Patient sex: M
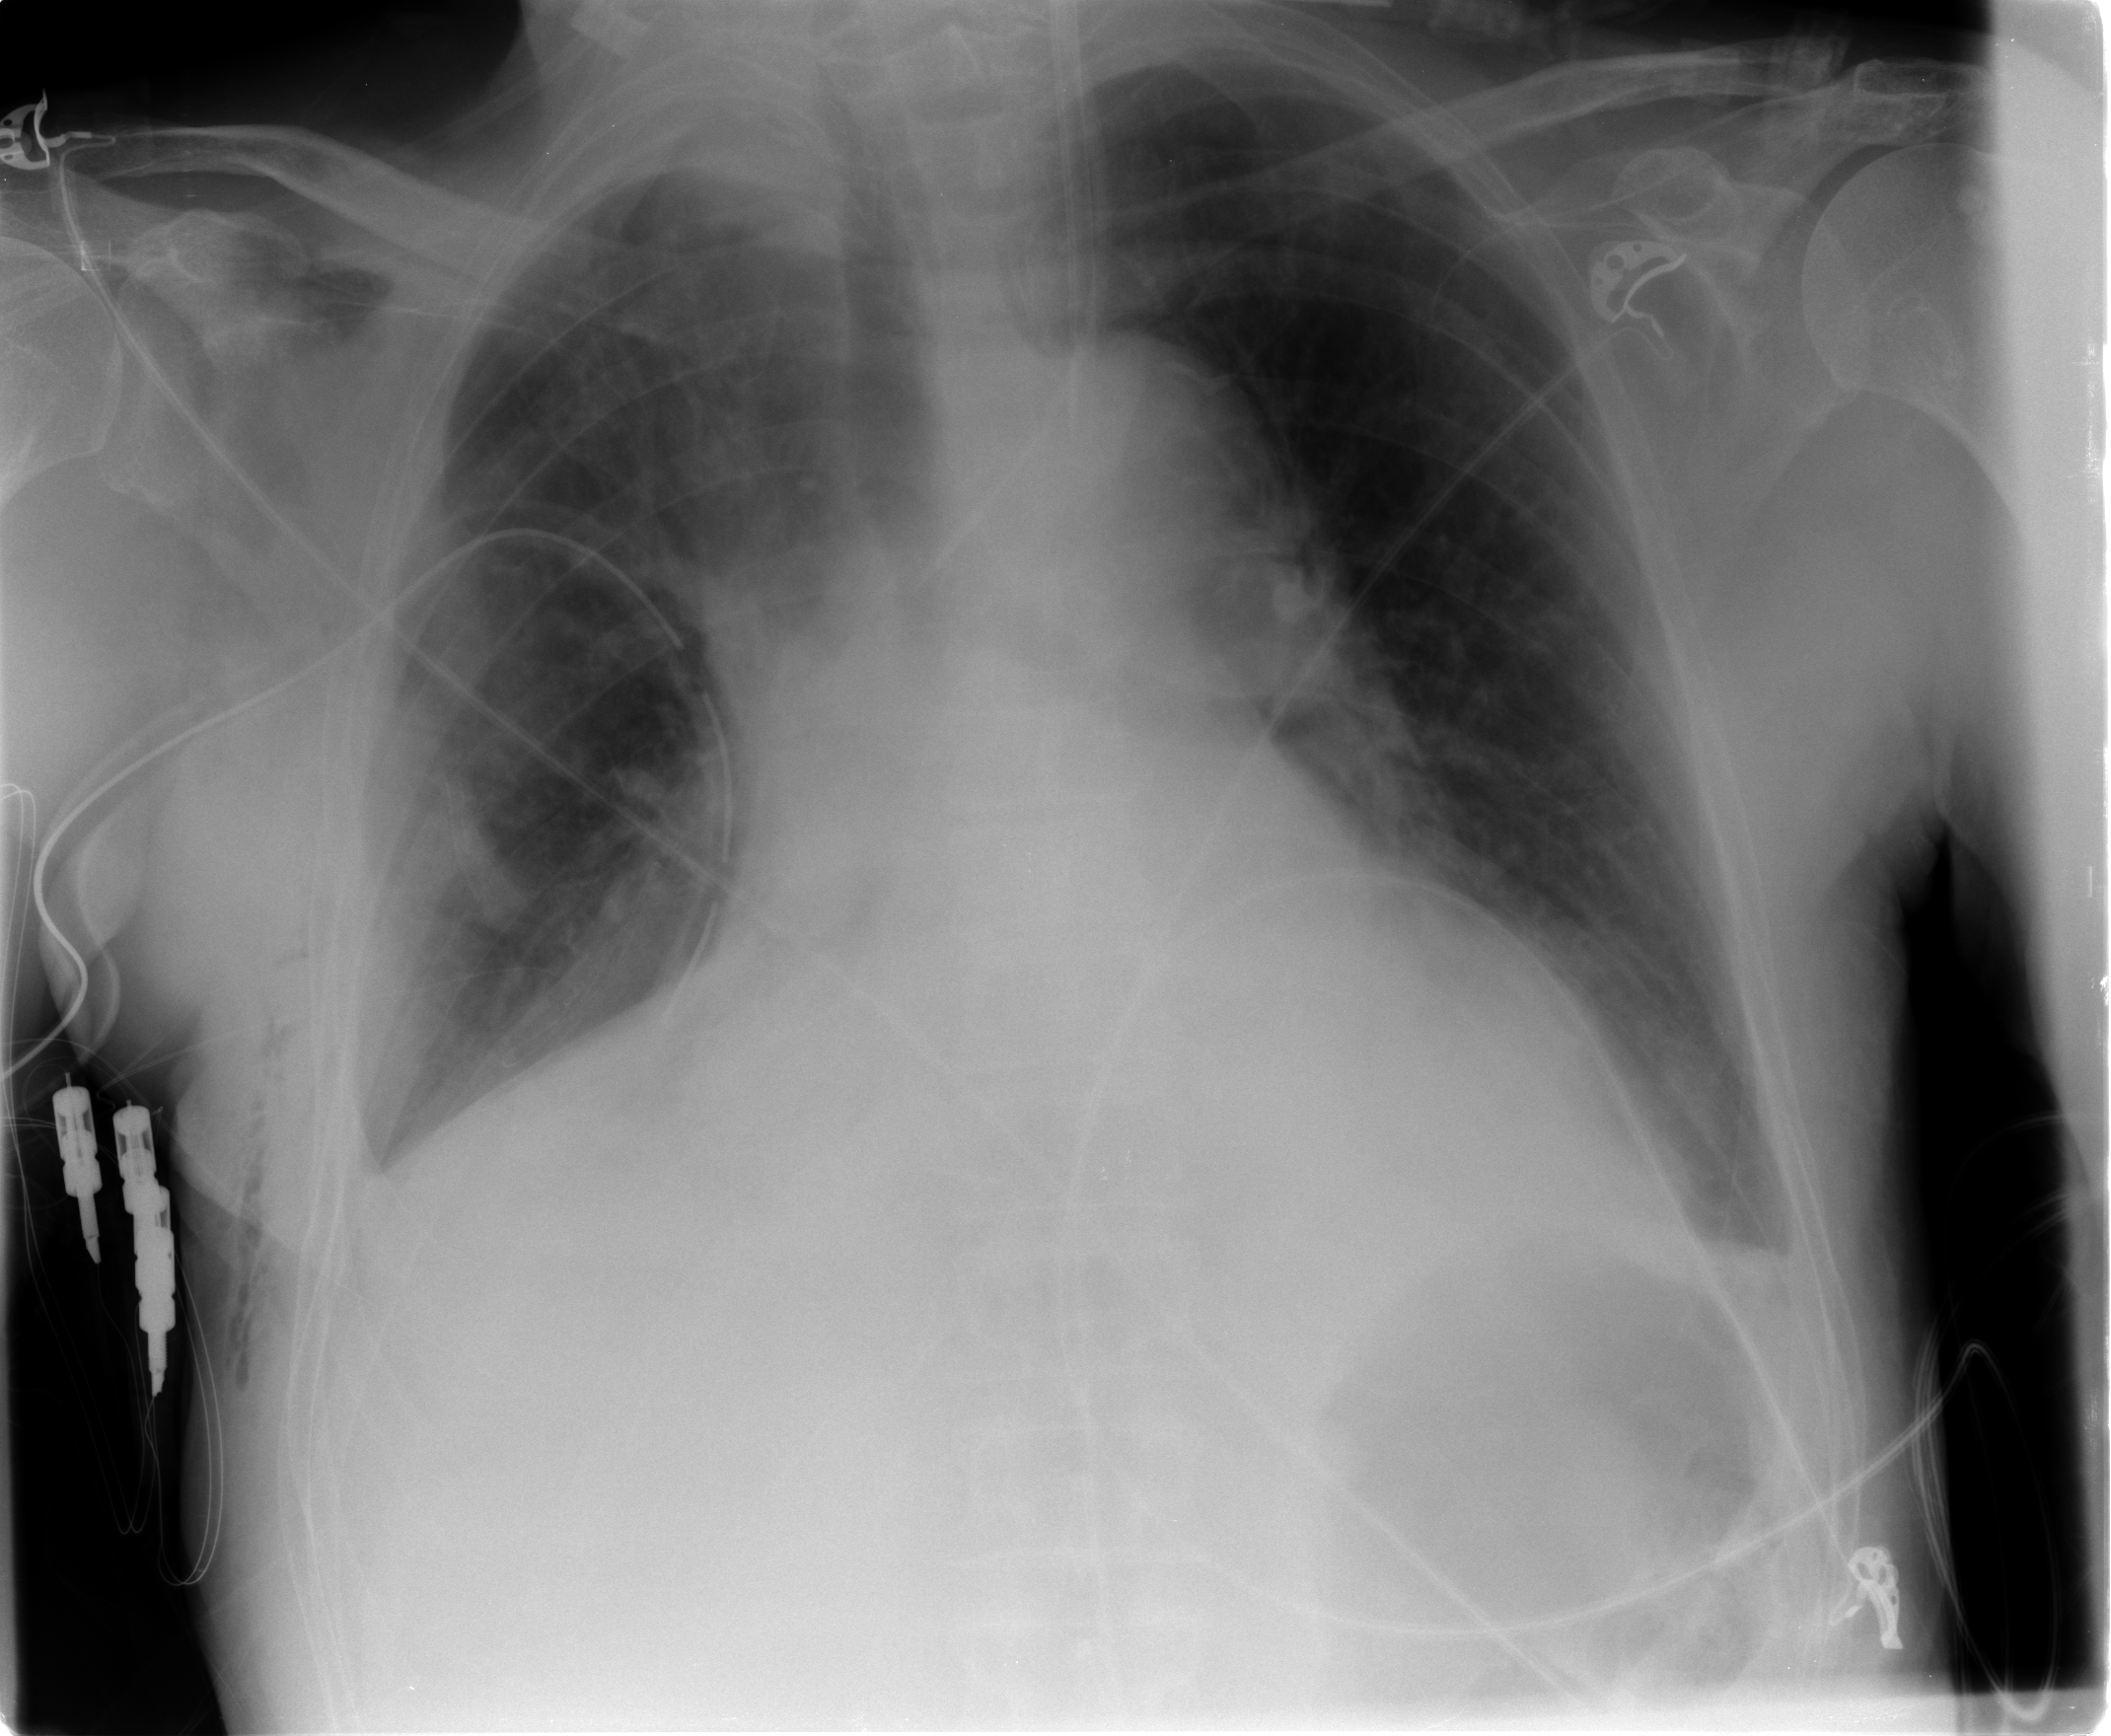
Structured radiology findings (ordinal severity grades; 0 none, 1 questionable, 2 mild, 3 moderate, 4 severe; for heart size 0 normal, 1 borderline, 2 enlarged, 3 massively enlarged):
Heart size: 2
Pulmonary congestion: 2
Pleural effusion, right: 3
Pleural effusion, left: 0
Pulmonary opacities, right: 3
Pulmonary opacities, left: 0
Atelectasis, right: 2
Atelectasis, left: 0